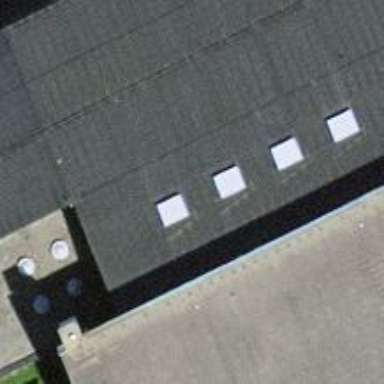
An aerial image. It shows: School building.